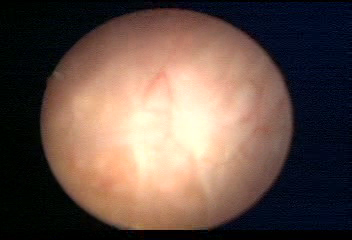
Modality: WLC
Class: Normal mucosa
Bladder cancer association: No